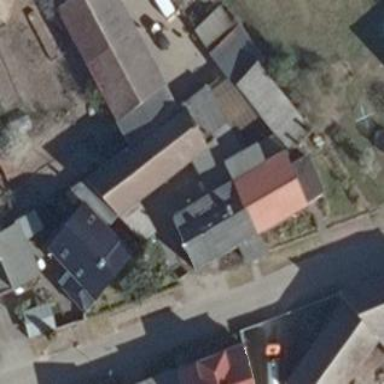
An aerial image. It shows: Part of building.